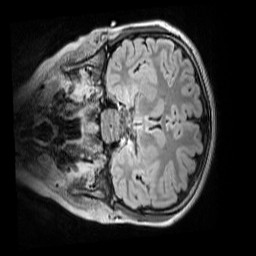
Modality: FLAIR
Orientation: coronal
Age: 10
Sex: female
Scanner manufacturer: siemens
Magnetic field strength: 3 T
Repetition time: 5 s
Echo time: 0.388 s